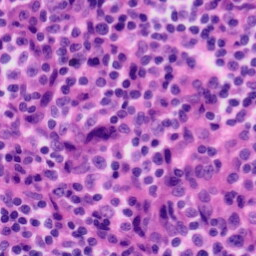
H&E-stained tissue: Tonsil